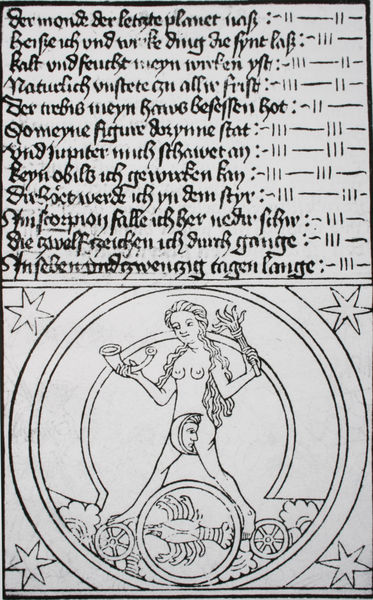
Titel: Baseler Holzschnitte, Luna
Standort: Schweinfurt
Institution: Bibliothek Otto Schäfer
Schlagwörter: akt, feuer, himmel, nackt, wasser, weiß, wolken, brust, busen, frau, grau, haar, schwarz, zeichen, zeichnung, tier, wolke, gesicht, halten, rahmen, füllhorn, horn, trinkhorn, gehen, haare, drei, blatt, locken, kreis, rund, räder, beine, brüste, hintern, holzschnitt, schrift, papier, bogen, grafik, linien, rad, wagen, zahlen, deutsch, scham, striche, bögen, vier, tusche, mond, hummer, krabbe, buch, stern, linie, scheibe, druck, gestirne, mondsichel, sternbild, sterne, seite, illustration, text, buchstabe, buchstaben, strich, kreise, schritt, allegorie, göttin, tinte, buchdruck, buchseite, pergament, gotisch, mittelalter, gedicht, venus, sternzeichen, fackel, monat, quadrat, altdeutsch, krebs, planet, kalender, papyrus, astrologie, speiche, luna, buschstaben, lange, skorpion, gestirn, speichenrad, feuerzeichen, mittelhochdeutsch, mondzeichen, strice, trinhorn, bind, erkundung, wasserman, holzschnitt handschrift, krebs kreis astrologie z